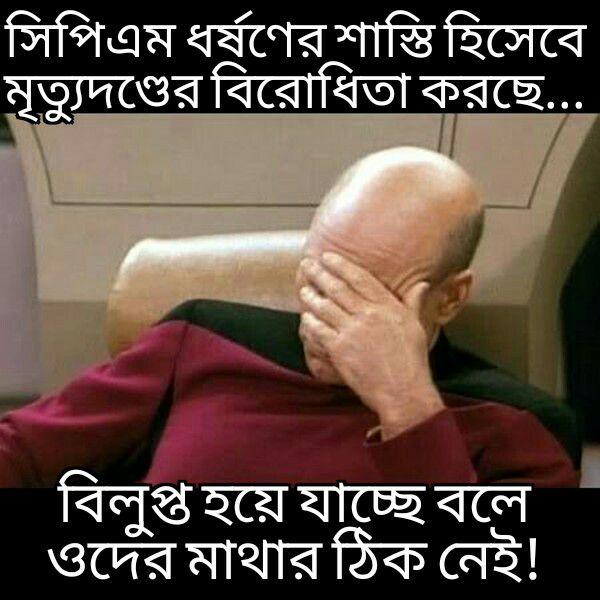
Text: সিপিএম ধর্ষণের শাস্তি হিসেবে মৃত্যুদণ্ডের বিরোধিতা করছে, বিলুপ্ত হয়ে যাচ্ছে বলে ওদের মাথার ঠিক নেই।
Label: Hate
Hate category: Political
Targeted group: Organization